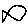
Label: fish